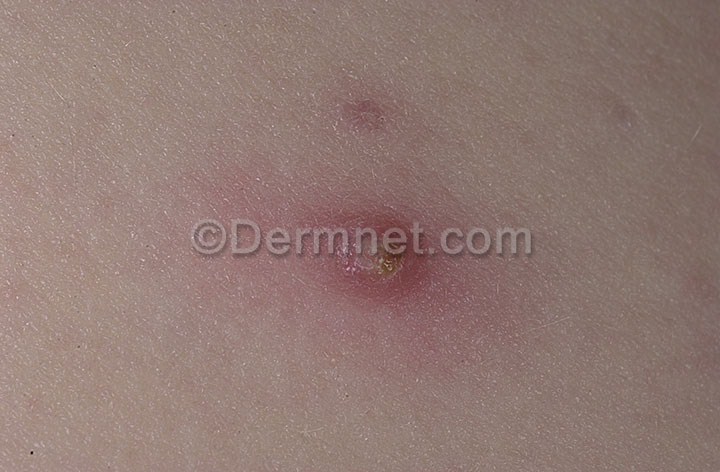
Disease: Warts Molluscum and other Viral Infections